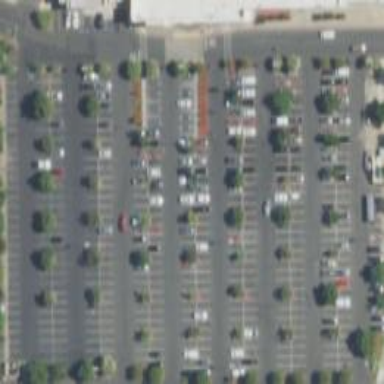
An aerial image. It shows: Parking area with asphalt surface.